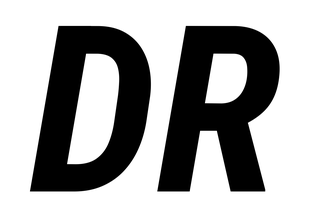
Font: Roboto-Italic_Condensed_Bold_Italic